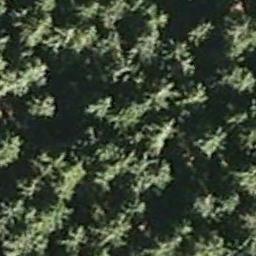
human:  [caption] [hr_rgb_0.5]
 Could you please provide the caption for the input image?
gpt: The forest is full of green trees .

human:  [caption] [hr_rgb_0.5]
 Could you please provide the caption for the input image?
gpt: Many green trees are in a forest and the leaves cast a black shadow .

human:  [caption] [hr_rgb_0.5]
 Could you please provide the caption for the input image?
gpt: This is a dense forest .

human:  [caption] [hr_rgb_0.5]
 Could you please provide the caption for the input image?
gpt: The forest has a lot of randomly arranged green trees .

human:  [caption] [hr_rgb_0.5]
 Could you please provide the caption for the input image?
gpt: A forest with many green trees .